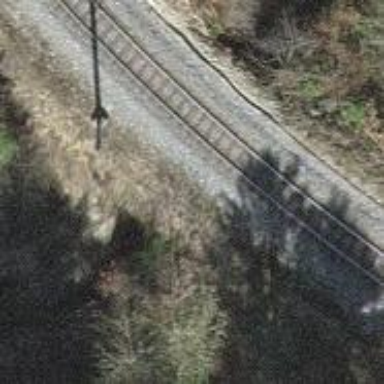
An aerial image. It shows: Track with grade2 tracktype passing through tunnel.